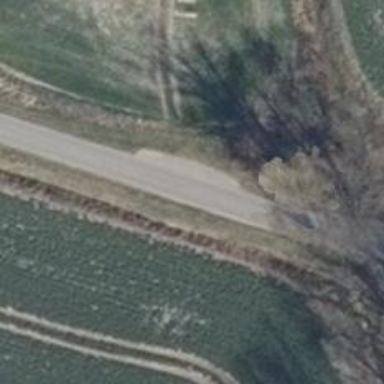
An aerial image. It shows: Passing place on the road.